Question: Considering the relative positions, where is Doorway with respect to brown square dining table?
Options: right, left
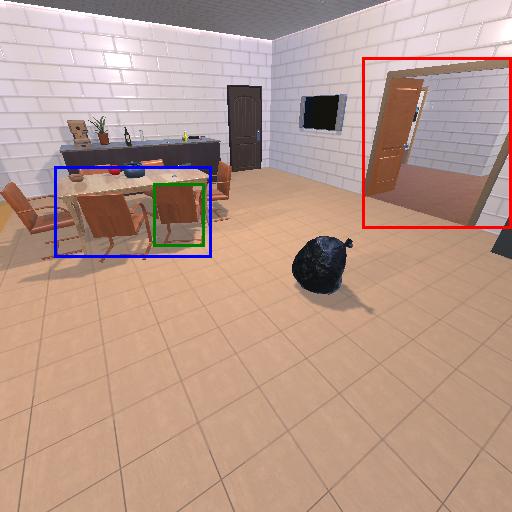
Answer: right